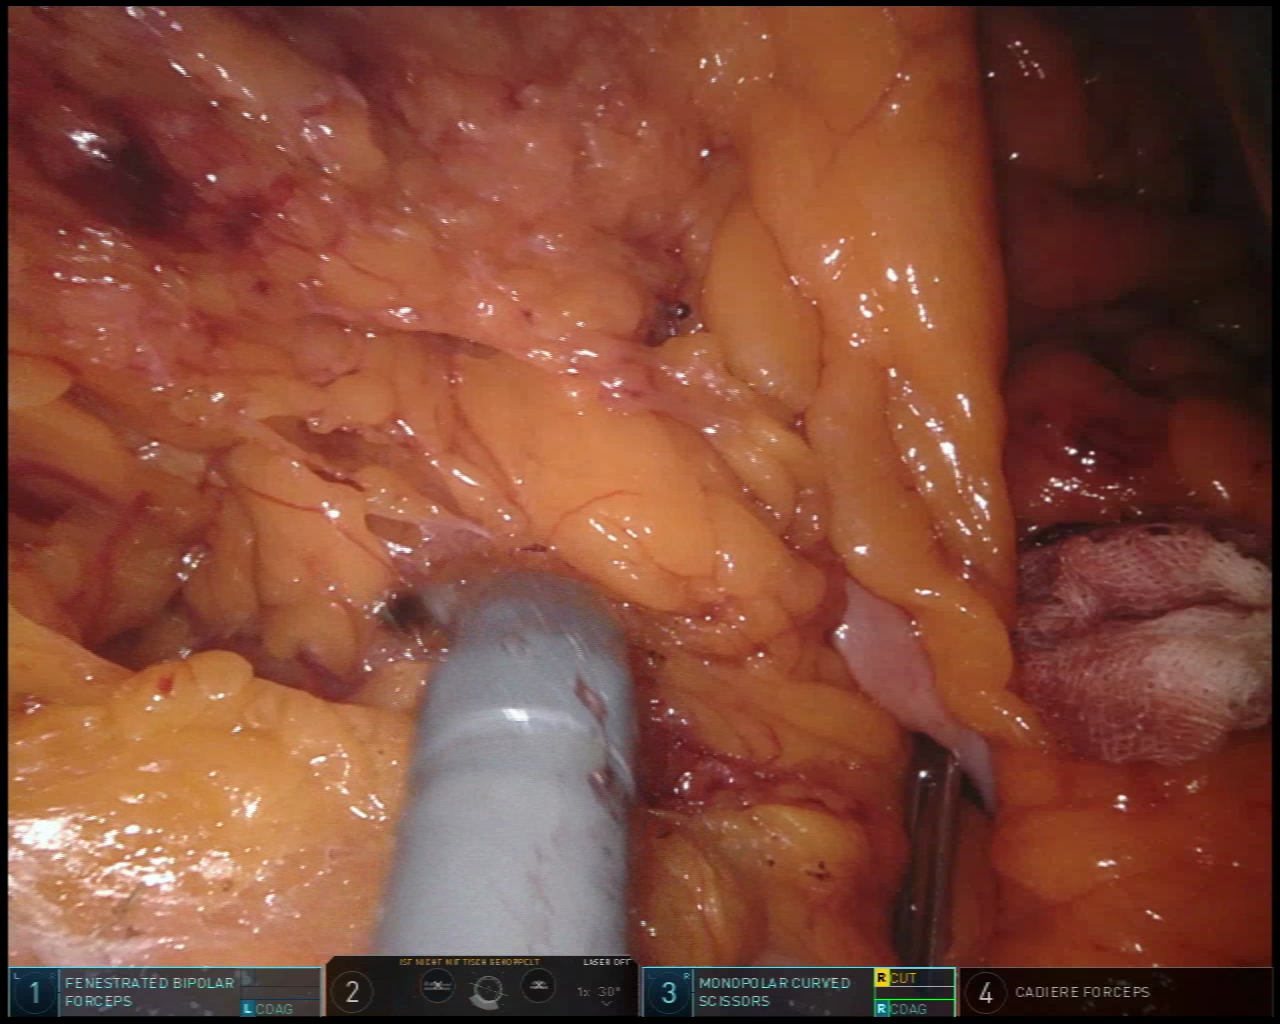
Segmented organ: colon
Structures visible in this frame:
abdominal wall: no
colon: yes
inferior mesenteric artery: no
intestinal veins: no
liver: no
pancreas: no
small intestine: no
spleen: no
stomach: no
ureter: no
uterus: no
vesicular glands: no